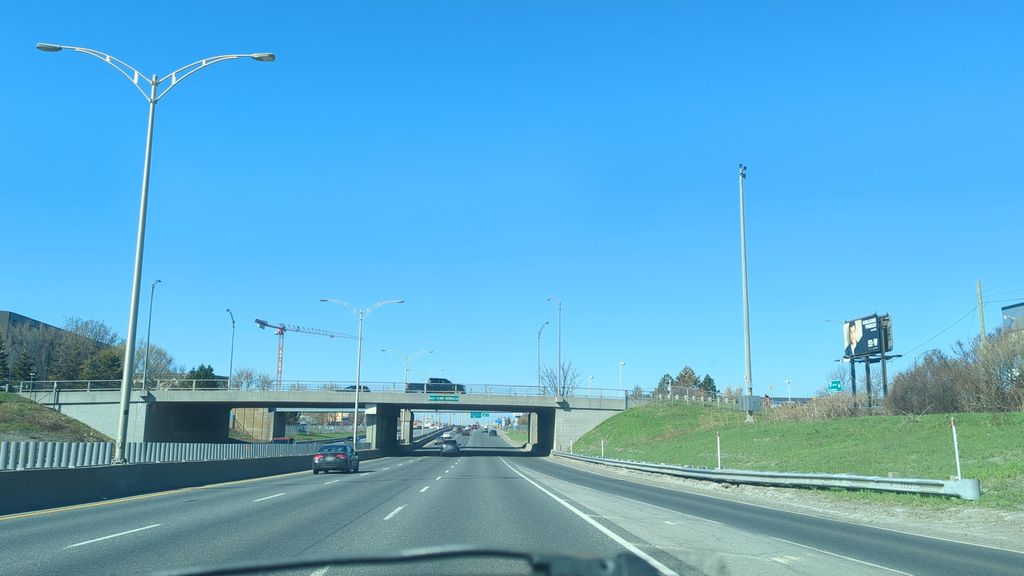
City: quebec_city